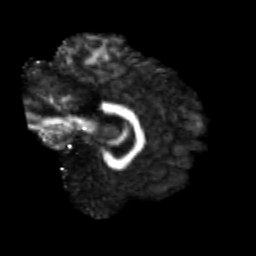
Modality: FA
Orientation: sagittal
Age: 26
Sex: male
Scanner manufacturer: siemens
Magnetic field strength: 3 T
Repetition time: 3.5 s
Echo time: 0.125 s